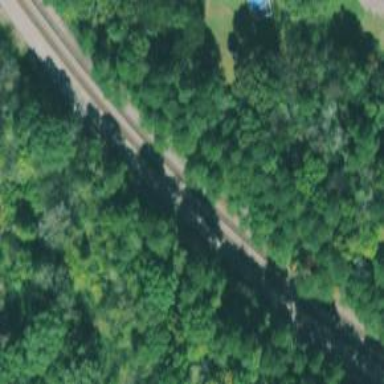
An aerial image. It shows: Railway track.